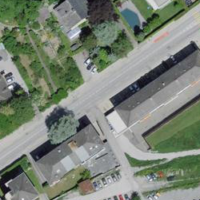
EUNIS habitat code: 54
Species observed at this site:
Impatiens balfourii